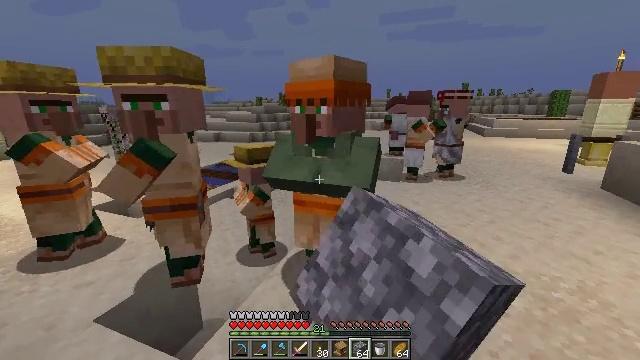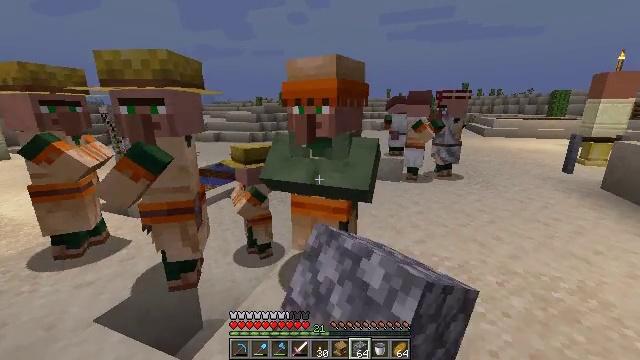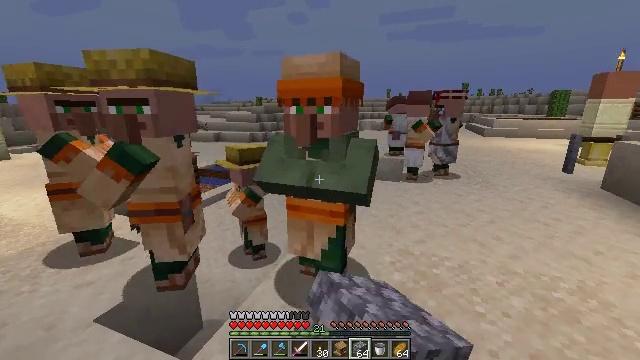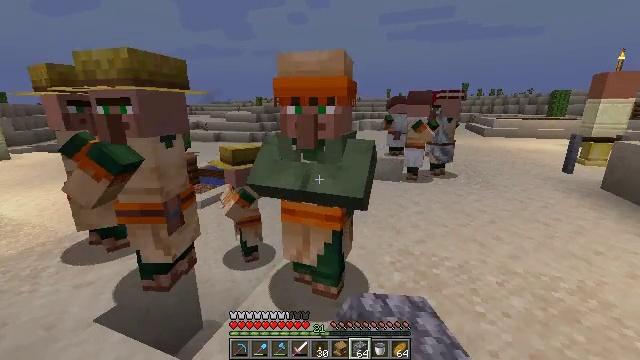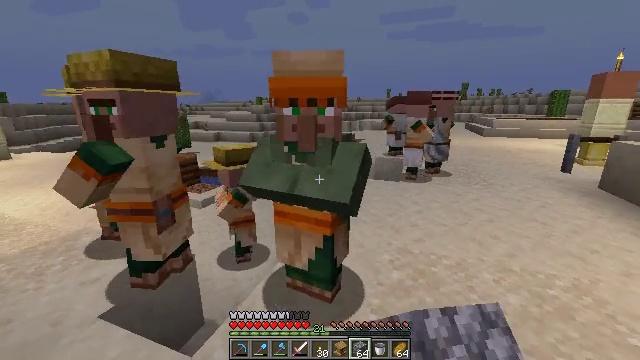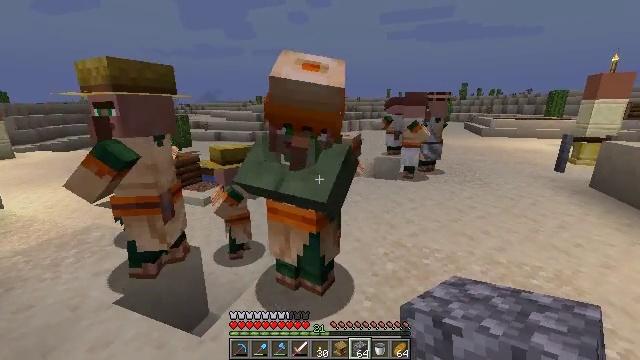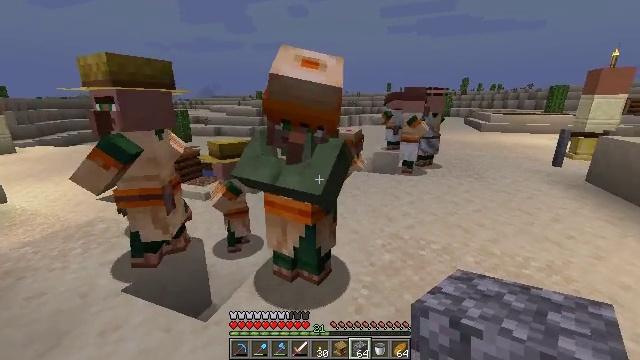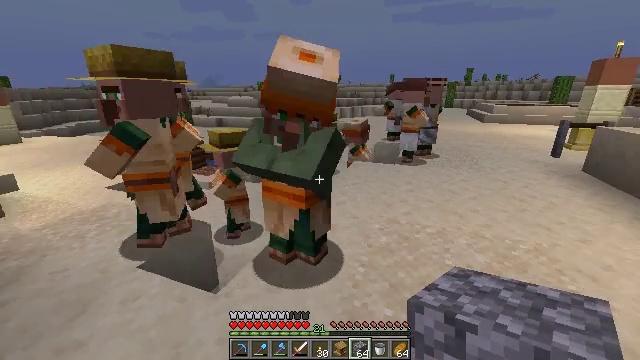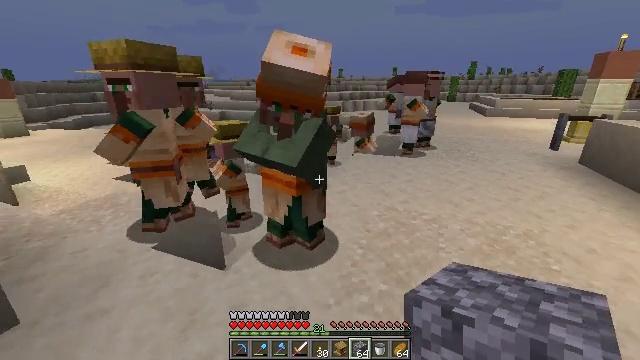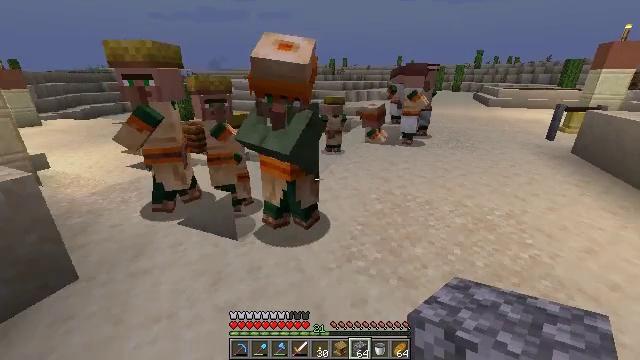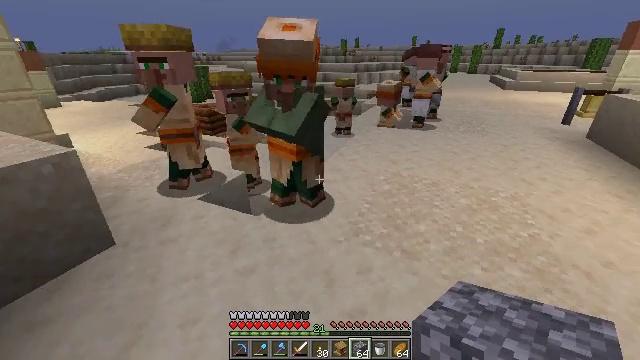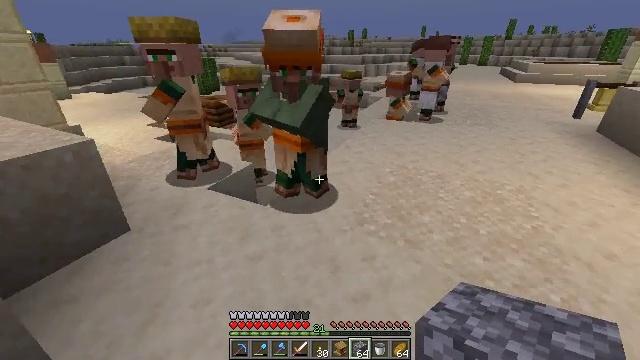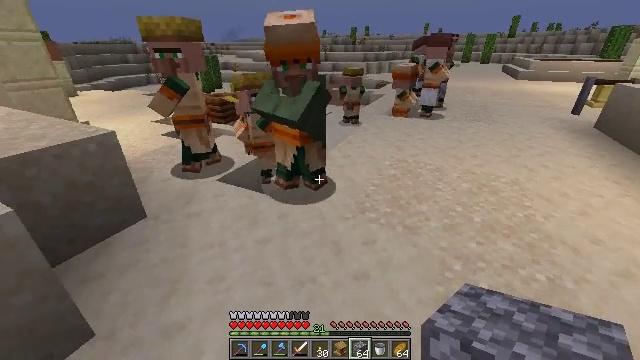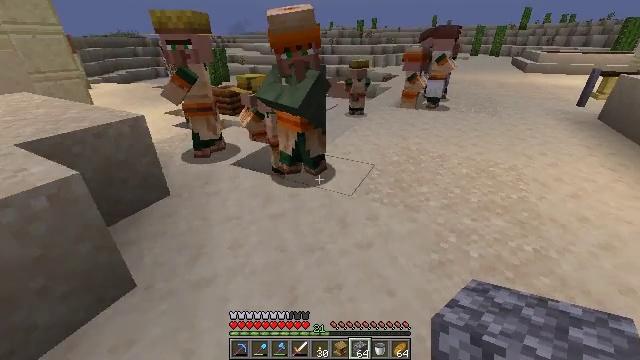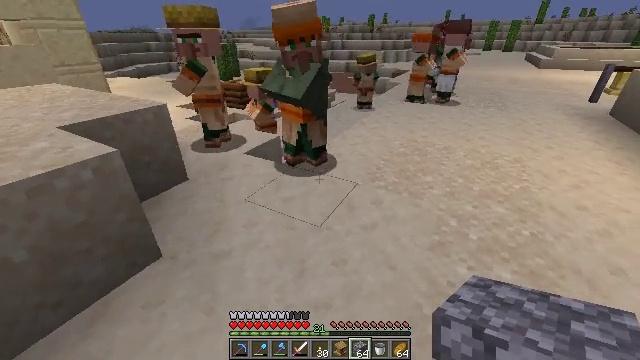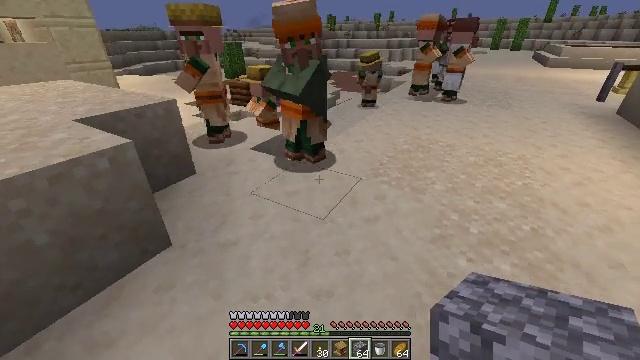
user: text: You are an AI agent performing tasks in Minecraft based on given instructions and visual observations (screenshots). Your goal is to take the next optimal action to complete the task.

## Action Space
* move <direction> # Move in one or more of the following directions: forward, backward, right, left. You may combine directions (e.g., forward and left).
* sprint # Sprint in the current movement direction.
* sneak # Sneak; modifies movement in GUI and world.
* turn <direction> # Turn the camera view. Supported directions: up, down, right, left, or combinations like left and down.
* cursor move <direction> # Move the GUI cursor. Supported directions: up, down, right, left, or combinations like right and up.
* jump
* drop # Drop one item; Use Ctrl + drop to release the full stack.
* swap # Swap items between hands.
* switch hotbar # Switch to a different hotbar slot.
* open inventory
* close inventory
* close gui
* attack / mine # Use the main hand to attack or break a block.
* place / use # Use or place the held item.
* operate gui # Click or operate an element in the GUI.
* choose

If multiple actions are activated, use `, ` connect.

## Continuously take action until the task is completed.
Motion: motion action
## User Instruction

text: Mine smooth sandstone using a pickaxe.
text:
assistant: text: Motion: use / place
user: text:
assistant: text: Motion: no_op
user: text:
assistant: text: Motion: no_op
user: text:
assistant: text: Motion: move back
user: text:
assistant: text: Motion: move back
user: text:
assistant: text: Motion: move back, turn down
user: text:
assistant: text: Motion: move back, turn down
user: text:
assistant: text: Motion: move back, turn down
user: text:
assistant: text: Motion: move back, turn down
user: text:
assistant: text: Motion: move back, turn left and down
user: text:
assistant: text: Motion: move back, turn left and down
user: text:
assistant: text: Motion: move back
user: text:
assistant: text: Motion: move back, turn left and down
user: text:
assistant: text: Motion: turn left
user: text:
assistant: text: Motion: turn left
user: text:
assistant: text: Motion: turn left
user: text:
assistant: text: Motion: turn left
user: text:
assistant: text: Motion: turn left
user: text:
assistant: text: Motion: no_op
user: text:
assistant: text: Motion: no_op
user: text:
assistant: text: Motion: turn left
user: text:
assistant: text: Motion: turn left
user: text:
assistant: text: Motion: turn left
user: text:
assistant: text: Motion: no_op
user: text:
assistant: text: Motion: no_op
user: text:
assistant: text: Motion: move forward
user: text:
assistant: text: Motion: move forward
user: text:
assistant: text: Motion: move forward and move right, turn left
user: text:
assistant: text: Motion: move forward and move right, turn left
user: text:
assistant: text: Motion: move forward and move right, turn left